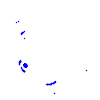
Particle: pion